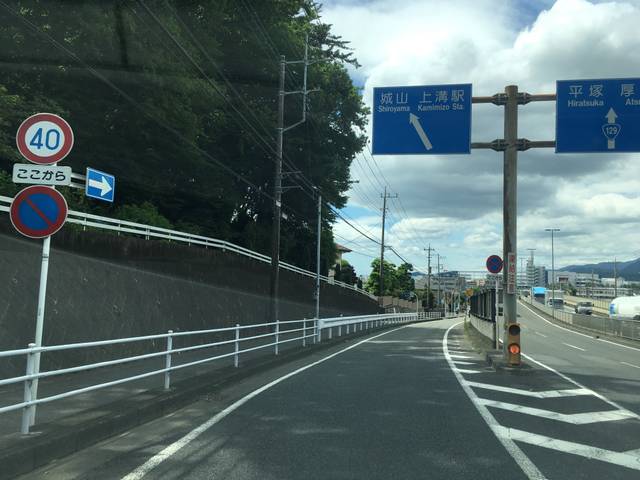
Region: Japan
Coordinates: 35.568, 139.351